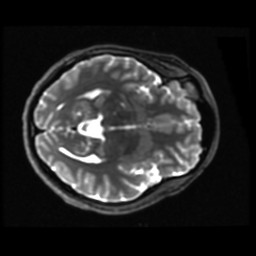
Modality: T2w
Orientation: axial
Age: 26
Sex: female
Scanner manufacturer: ge
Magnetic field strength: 3 T
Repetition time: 8.947 s
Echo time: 0.09798 s